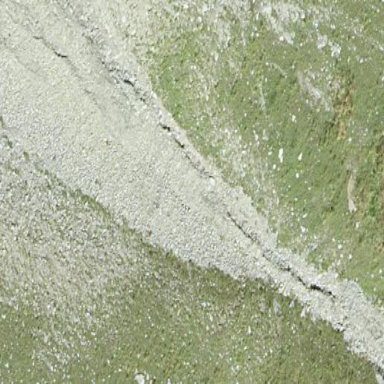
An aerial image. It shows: Scree landscape.